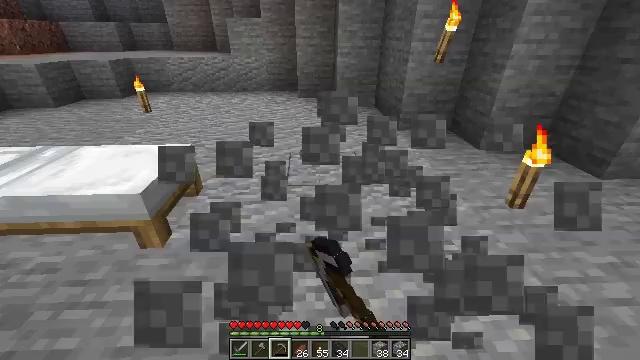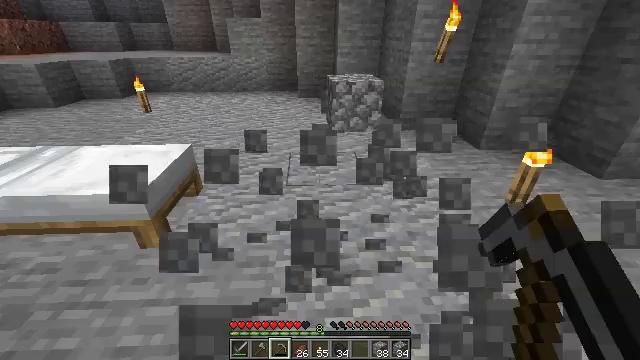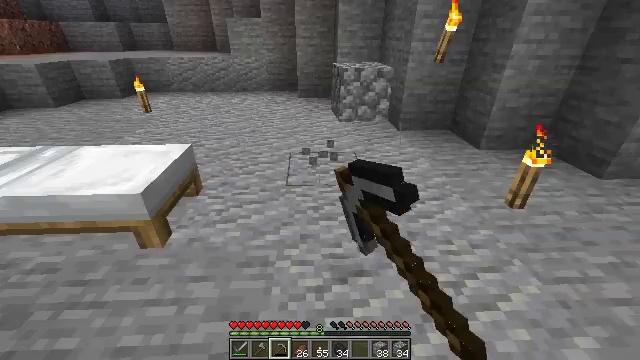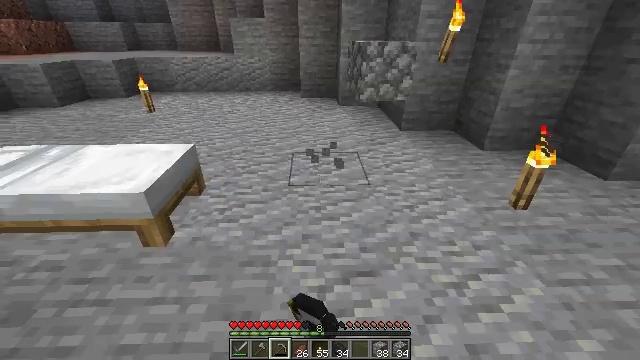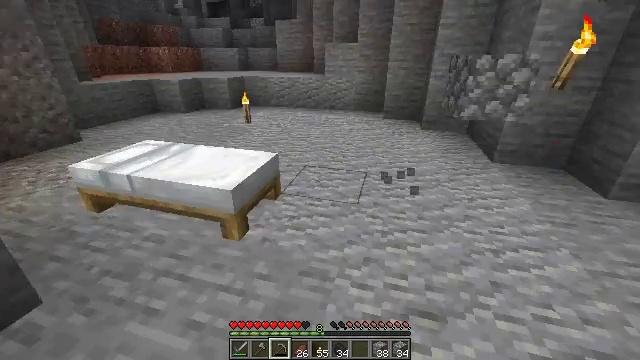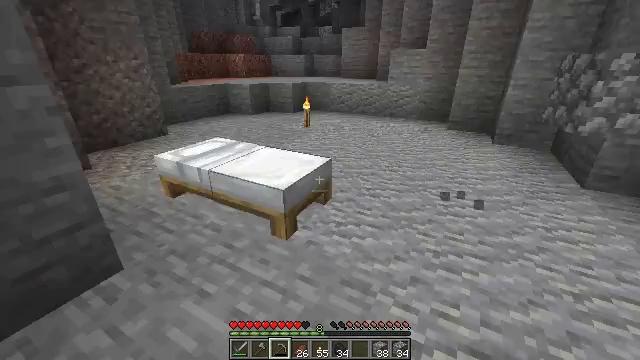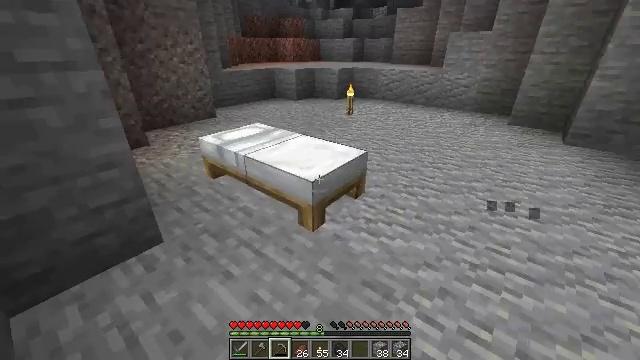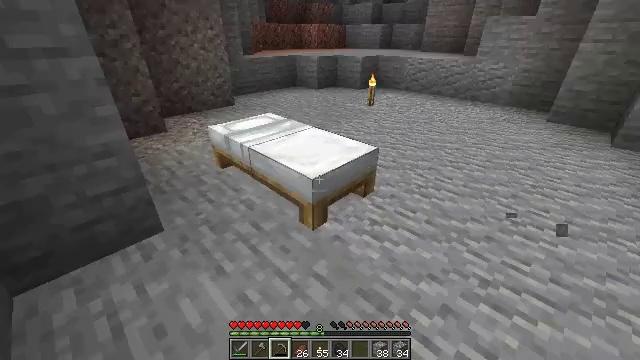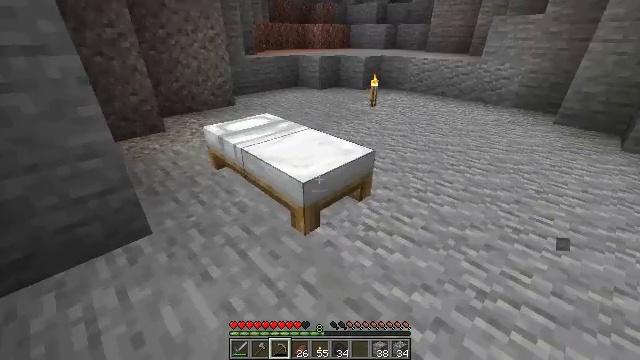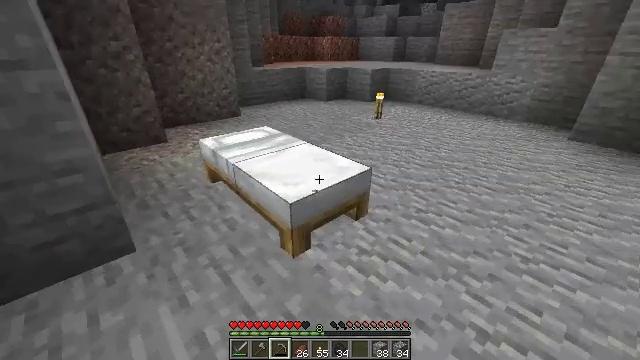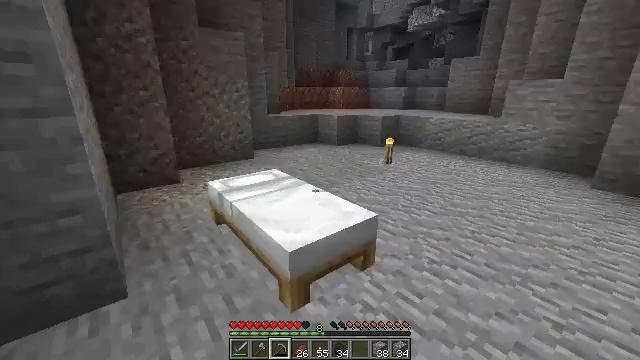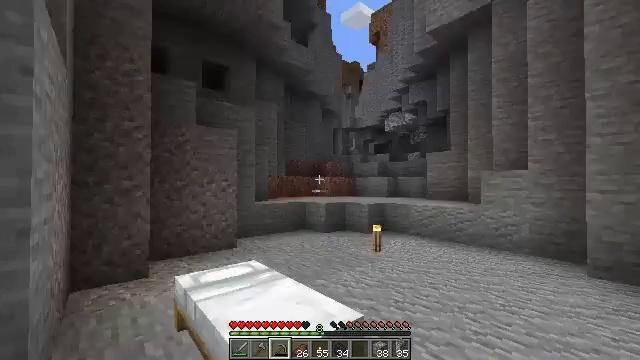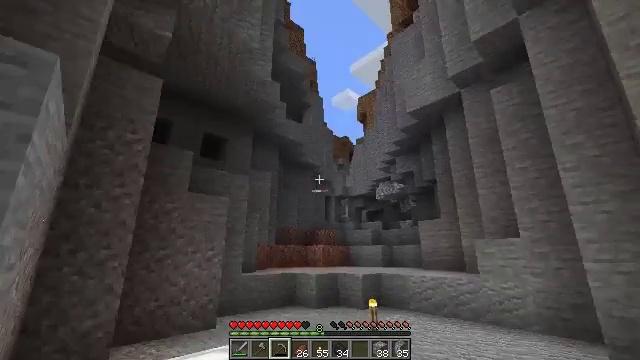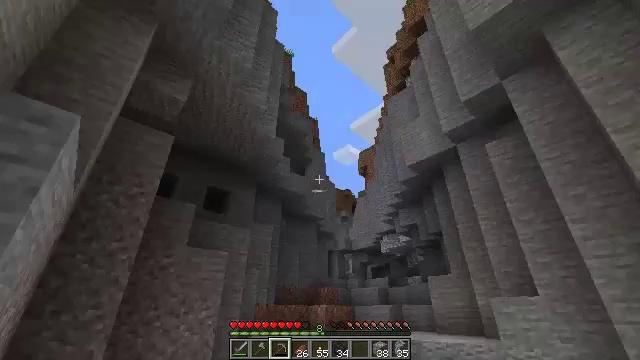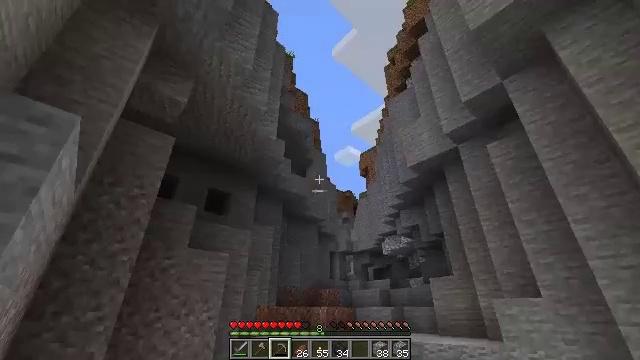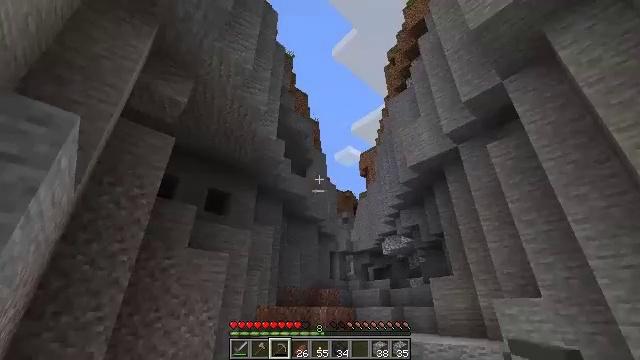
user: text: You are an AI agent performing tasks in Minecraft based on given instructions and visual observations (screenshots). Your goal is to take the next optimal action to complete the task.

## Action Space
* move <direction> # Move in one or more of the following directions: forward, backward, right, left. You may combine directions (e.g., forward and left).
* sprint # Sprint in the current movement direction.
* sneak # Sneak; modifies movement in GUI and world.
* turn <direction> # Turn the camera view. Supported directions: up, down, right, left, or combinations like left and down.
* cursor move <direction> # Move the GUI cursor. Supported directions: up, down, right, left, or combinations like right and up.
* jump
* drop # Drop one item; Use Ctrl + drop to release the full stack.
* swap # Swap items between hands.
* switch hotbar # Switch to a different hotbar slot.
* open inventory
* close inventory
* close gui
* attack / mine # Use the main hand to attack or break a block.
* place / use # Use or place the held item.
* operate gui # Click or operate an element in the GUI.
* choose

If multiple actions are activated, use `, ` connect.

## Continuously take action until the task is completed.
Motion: motion action
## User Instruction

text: Retrieve the white bed for later use.
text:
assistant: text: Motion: attack / mine
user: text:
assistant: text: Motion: attack / mine
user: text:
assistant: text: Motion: attack / mine
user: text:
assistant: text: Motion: turn left and up
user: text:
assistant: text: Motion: move forward and move right, turn left and up
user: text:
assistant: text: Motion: move forward and move right, turn left and down
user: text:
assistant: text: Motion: move forward and move right, turn left and down
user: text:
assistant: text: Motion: move forward and move right, turn left
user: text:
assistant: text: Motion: move forward and move right, turn left and up
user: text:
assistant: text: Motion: turn left and up
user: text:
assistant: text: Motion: turn right and up
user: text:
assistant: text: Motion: turn right and up
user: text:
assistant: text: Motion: turn up
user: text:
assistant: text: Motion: no_op
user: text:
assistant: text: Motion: no_op
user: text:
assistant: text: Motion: no_op
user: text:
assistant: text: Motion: no_op
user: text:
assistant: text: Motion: no_op
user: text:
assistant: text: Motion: turn down
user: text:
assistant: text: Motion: turn down, attack / mine
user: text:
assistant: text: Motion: turn down, attack / mine
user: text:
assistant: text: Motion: attack / mine
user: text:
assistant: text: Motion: attack / mine
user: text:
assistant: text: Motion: attack / mine
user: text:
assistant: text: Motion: attack / mine
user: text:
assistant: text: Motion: no_op
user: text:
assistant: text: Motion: turn left and down
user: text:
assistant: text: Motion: turn left and down, attack / mine
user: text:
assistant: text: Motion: turn left and down, attack / mine
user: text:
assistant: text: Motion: attack / mine